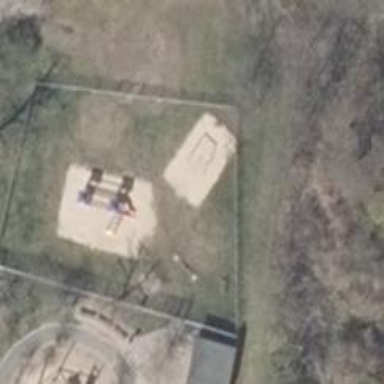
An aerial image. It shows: Playground with swings.